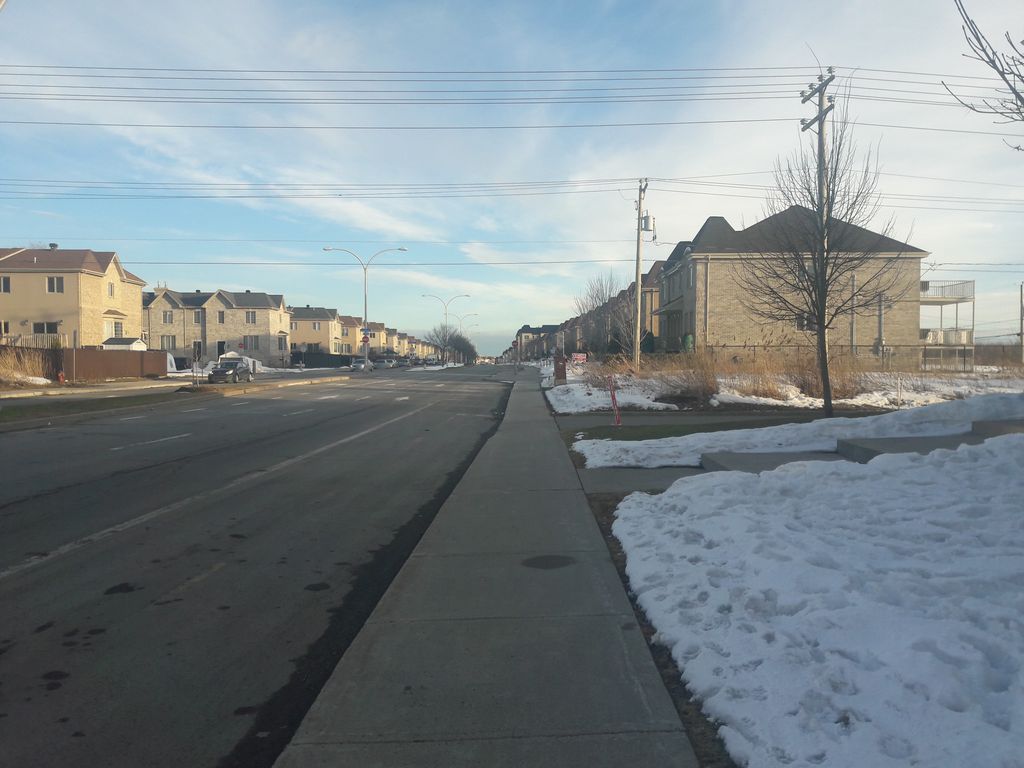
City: montreal